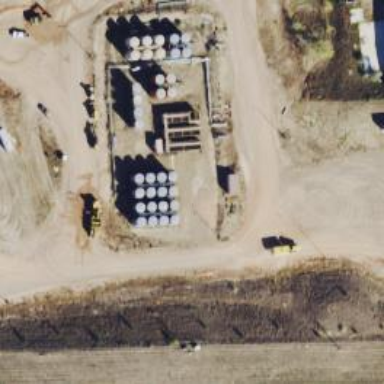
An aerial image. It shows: Storage tank with man-made structure.